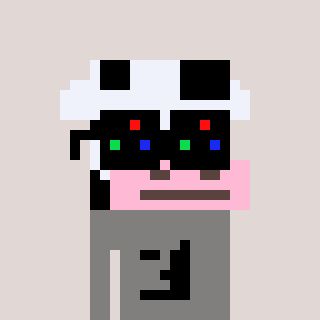
a pixel art character with square black sunglasses, a cow-shaped head and a bluegrey-colored body on a warm background